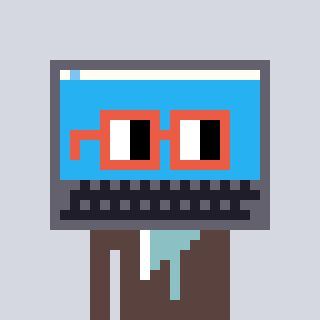
a pixel art character with square orange glasses, a laptop-shaped head and a darkbrown-colored body on a cool background